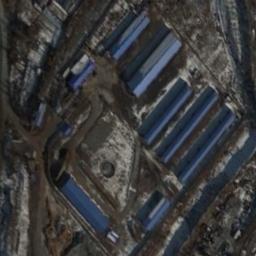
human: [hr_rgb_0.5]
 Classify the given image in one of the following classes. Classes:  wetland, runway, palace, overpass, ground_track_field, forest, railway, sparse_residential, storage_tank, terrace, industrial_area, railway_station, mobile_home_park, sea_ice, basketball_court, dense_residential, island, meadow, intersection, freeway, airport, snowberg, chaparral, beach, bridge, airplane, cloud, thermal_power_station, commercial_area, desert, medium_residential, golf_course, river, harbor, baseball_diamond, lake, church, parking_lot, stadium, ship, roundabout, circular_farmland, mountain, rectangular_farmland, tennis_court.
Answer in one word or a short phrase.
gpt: industrial_area